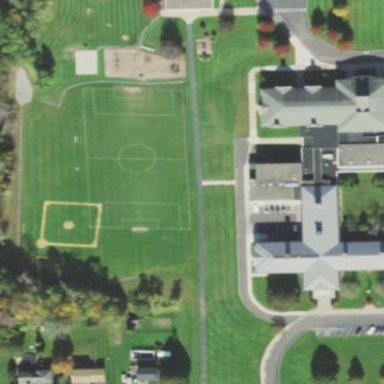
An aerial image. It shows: Soccer pitch for leisureland activities.